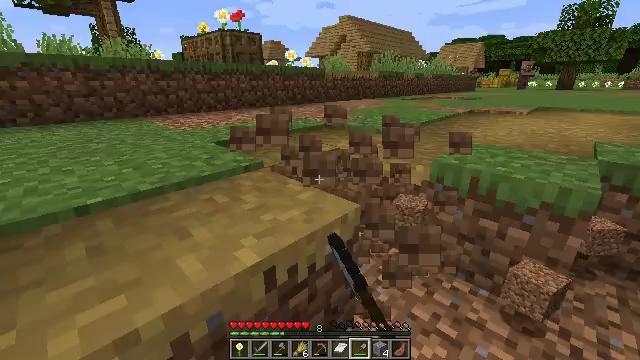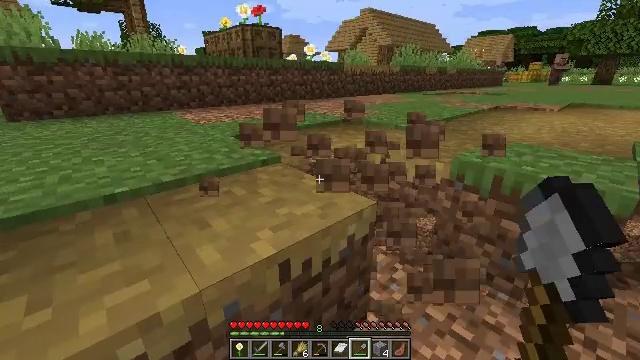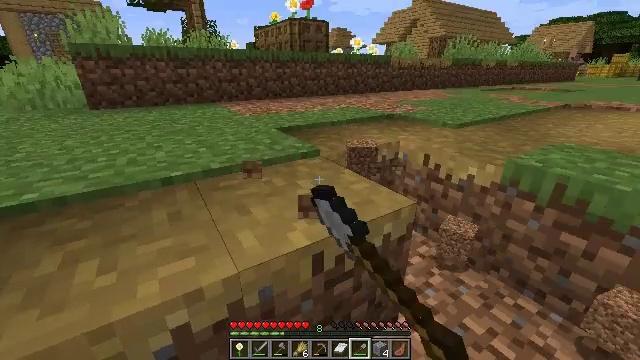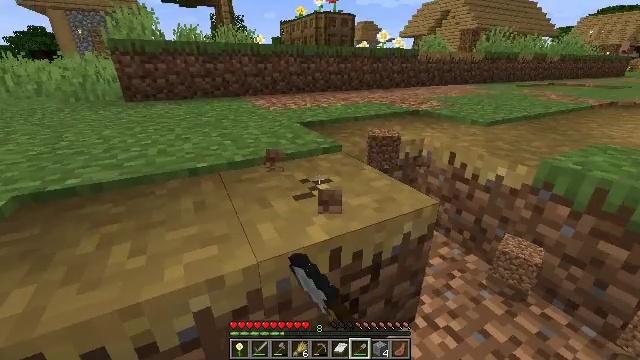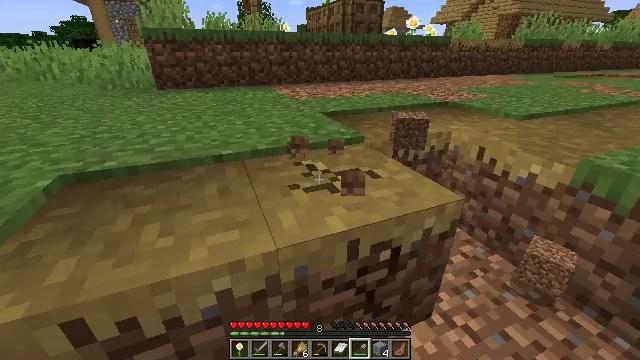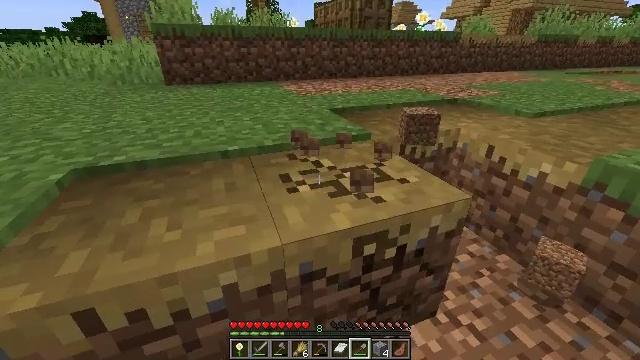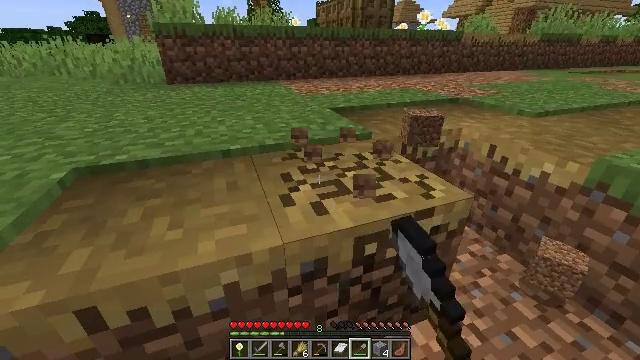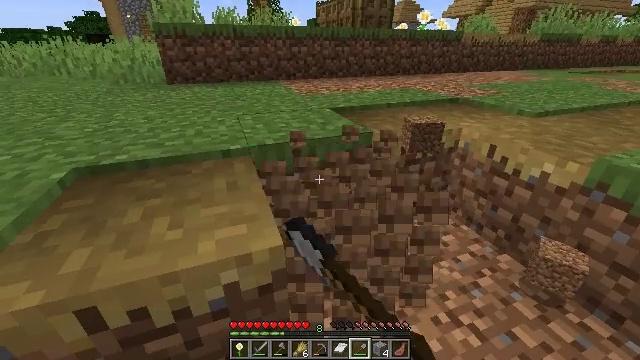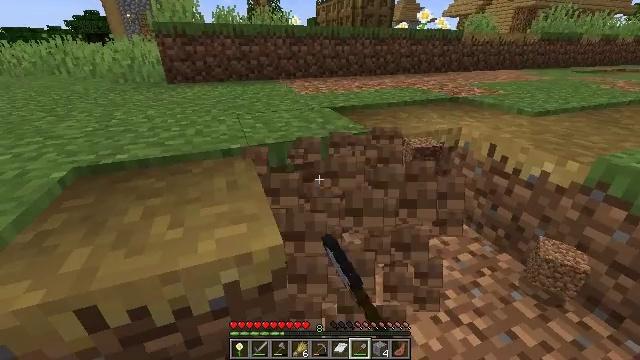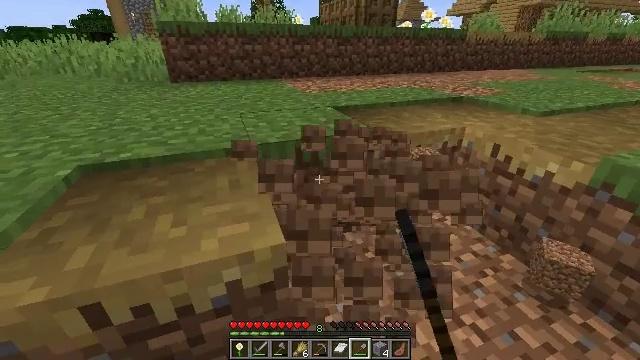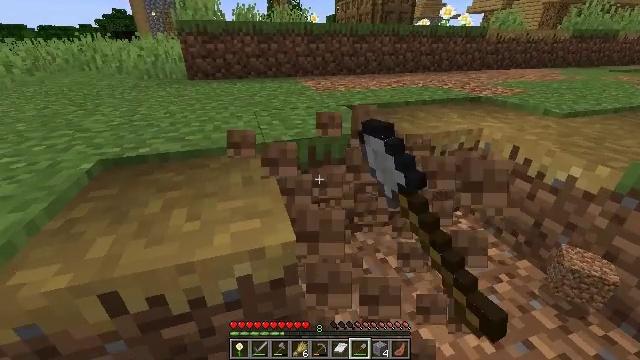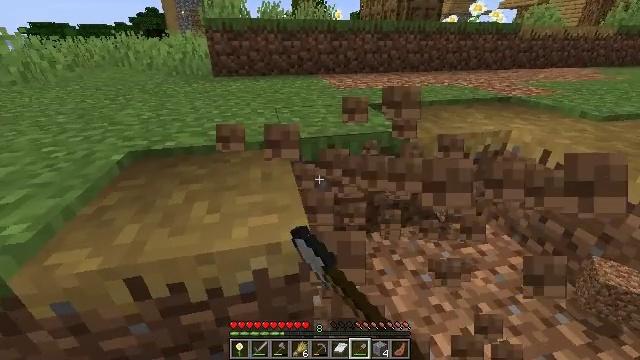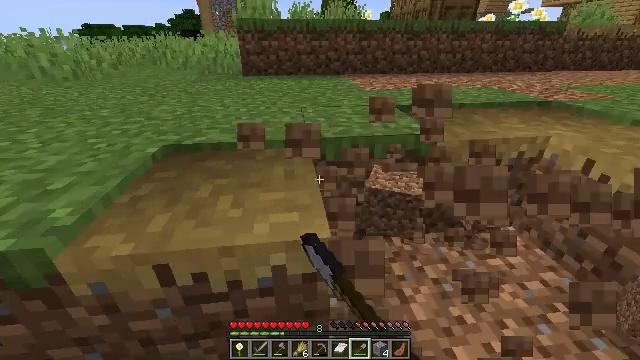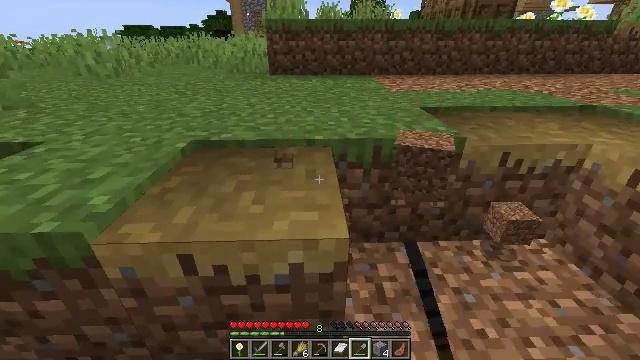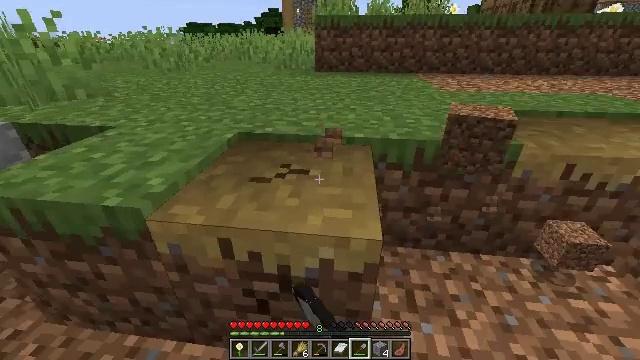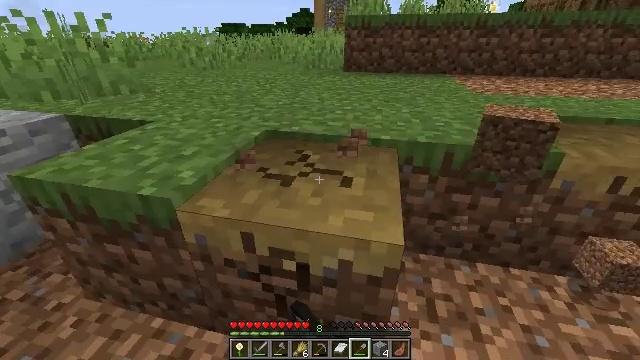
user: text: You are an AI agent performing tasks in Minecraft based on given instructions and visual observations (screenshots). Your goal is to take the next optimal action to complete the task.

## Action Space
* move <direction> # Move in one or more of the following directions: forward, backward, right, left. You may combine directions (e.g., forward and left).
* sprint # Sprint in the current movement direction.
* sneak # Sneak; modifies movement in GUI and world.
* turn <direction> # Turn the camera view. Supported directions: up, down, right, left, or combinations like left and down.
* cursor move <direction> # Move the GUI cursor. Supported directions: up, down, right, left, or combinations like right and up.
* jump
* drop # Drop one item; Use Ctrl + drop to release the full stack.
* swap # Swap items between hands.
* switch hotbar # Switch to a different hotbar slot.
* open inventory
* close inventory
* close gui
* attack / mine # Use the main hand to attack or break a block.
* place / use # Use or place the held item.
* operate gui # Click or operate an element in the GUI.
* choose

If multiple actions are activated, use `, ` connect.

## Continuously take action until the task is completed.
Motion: motion action
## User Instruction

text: Attack the grass path to restore it to dirt.
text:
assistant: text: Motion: turn left and down, attack / mine
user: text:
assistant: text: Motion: turn left and down, attack / mine
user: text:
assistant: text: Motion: turn left and down, attack / mine
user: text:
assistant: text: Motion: turn left and down, attack / mine
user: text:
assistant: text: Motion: turn left, attack / mine
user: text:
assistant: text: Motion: attack / mine
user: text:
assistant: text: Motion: attack / mine
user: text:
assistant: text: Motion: attack / mine
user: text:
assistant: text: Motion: attack / mine
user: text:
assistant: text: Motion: turn left, attack / mine
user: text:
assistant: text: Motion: turn left, attack / mine
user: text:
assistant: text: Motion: turn left, attack / mine
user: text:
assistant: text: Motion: turn left, attack / mine
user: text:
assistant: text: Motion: turn left, attack / mine
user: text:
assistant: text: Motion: turn left, attack / mine
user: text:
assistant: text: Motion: turn left, attack / mine
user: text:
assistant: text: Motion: attack / mine
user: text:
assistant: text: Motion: attack / mine
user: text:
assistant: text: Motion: attack / mine
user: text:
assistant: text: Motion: turn left, attack / mine
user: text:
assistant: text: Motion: turn left, attack / mine
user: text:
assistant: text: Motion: move forward, turn left, attack / mine
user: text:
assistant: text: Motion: attack / mine